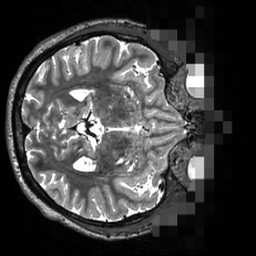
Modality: T2w
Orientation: axial
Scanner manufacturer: siemens
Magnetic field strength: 3 T
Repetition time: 3.2 s
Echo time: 0.564 s